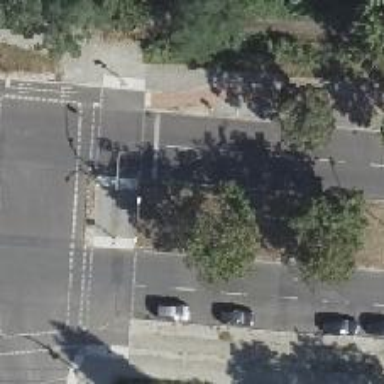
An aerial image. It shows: Road with traffic signals.